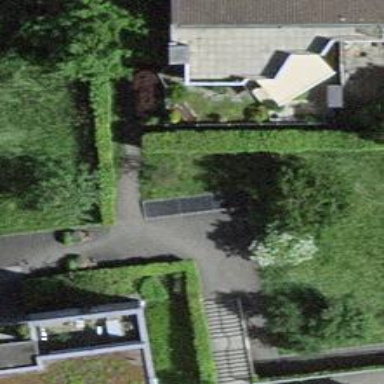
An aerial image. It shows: Paved footway.